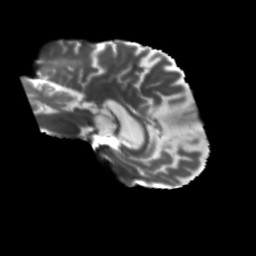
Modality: T2w
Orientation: sagittal
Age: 57
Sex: male
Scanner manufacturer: siemens
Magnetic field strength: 3 T
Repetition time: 5.25 s
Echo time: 0.08 s